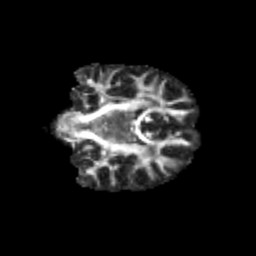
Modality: FA
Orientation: coronal
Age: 13
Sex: male
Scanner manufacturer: siemens
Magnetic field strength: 3 T
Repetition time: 3.8 s
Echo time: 0.07 s